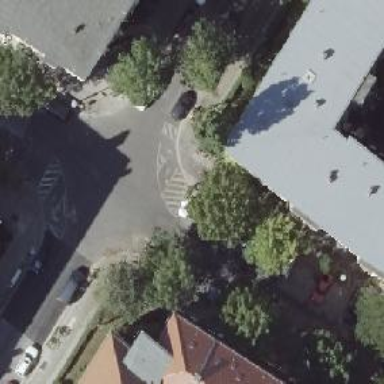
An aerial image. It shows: Asphalt footpath with unmarked crossing.